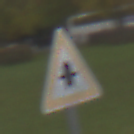
Verkehrszeichen: Vorfahrt
Umgebung: Outdoor, Suburban
Tageszeit: Midday
Wetter: Overcast
Licht: Natural
Jahreszeit: NotSpecified
Kontrast: LowContrast